Question: can any one please tell me whats causing the memory leak.

Data_Parser is an NSObject class. This class parses xml file and the values are stored in a NSMutableArray tList.
Thanks
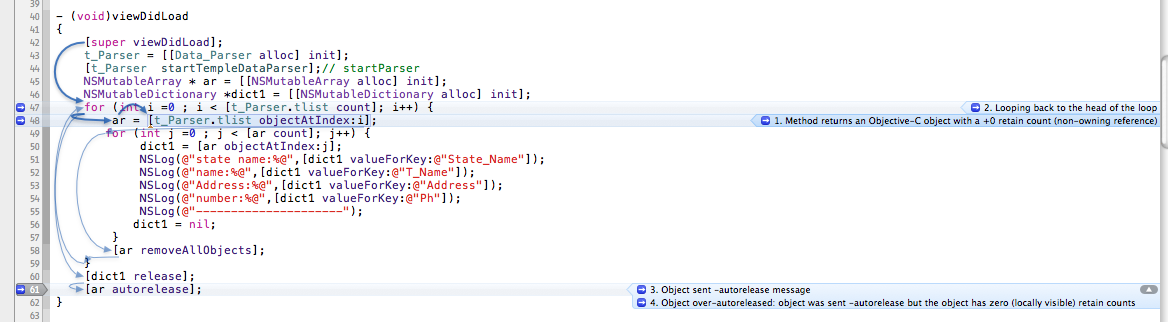
Answer: You're allocating a mutable array in line 46 and assigning it to 'ar':
'''
NSMutableArray * ar = [[NSMutableArray alloc] init];
'''
and then in line 48 you're assigning something else to 'ar'. That loses the original array you allocated, which you never use or release. (The code doesn't leak if the 'for' loop doesn't run due to en empty parser list, but the analyzer is showing you where it will.)